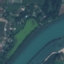
Land use / land cover: River